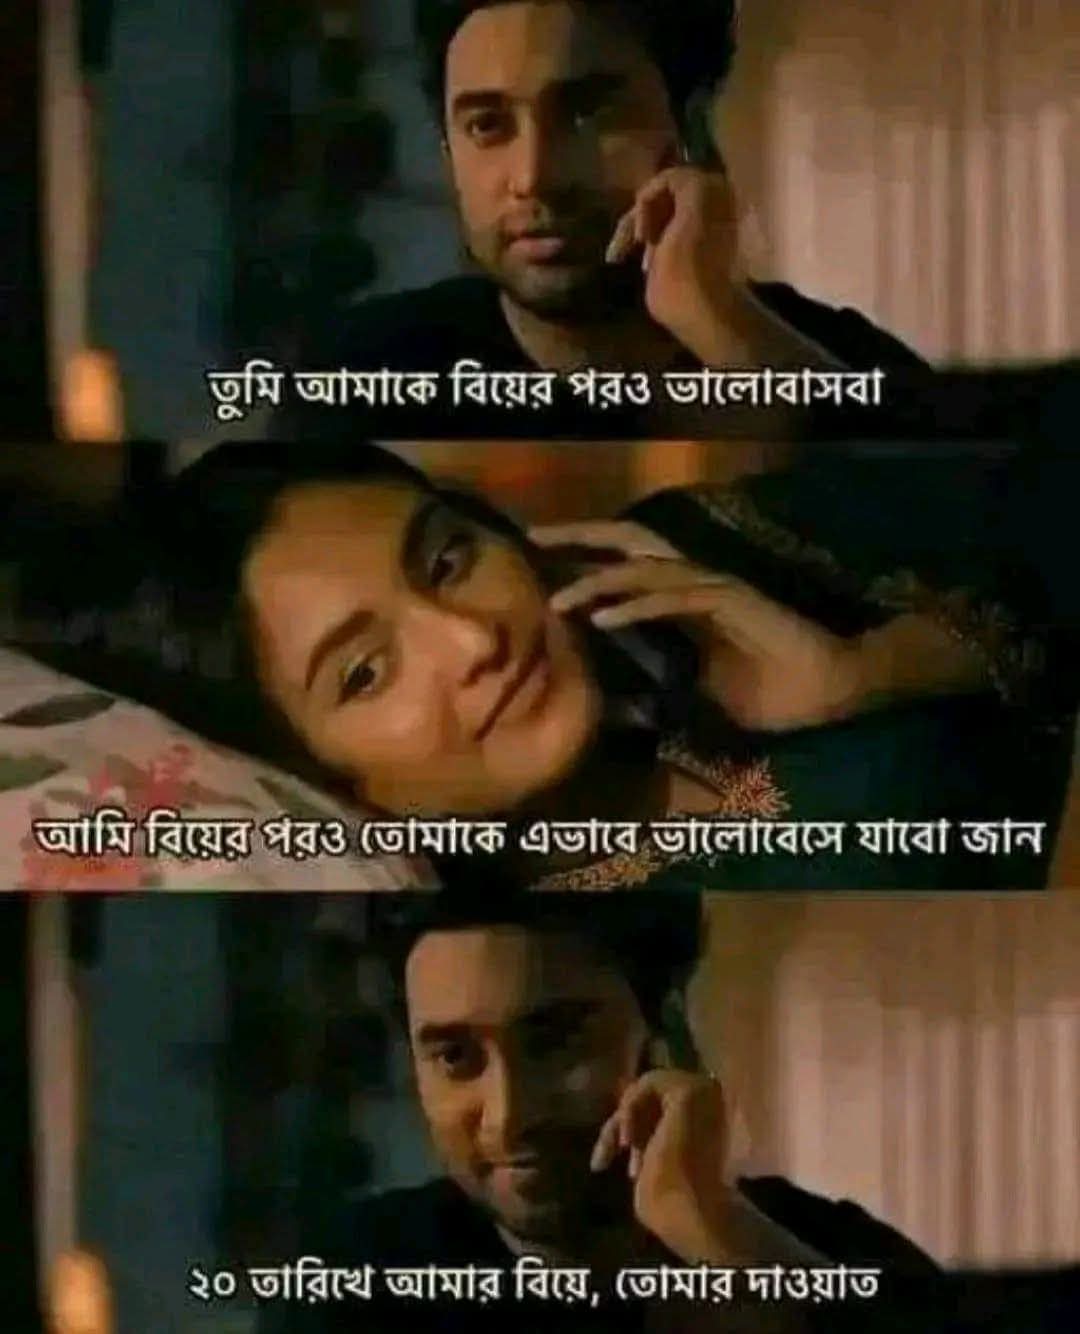
Text: তুমি আমাকে বিয়ের পরও ভালোবাসবা
আমি বিয়ের পরও তোমাকে এভাবে ভালোবেসে যাবো জান
২০ তারিখে আমার বিয়ে, তোমার দাওয়াত
Label: Non Hate